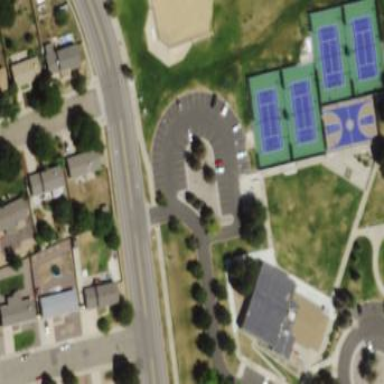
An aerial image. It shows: Parking area.